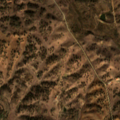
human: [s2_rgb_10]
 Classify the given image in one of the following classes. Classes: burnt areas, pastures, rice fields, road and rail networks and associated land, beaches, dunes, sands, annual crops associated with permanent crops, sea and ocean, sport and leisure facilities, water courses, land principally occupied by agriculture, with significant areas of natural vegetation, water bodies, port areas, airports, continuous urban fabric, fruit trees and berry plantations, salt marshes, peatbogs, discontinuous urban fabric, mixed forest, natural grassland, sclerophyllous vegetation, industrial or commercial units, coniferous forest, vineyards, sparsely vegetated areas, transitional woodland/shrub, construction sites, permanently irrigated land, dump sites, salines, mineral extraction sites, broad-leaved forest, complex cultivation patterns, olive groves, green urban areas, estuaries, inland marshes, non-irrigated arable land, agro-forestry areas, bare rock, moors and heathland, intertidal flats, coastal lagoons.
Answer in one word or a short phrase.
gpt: pastures, complex cultivation patterns, agro-forestry areas, transitional woodland/shrub